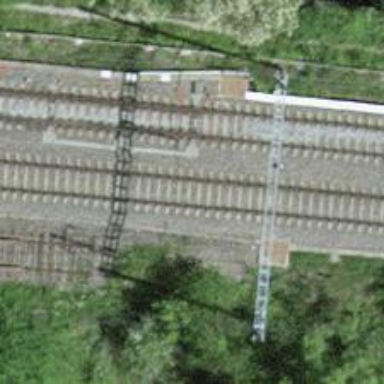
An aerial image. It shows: Railway with electrified contact lines.